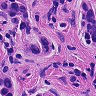
Metastatic tissue present: yes